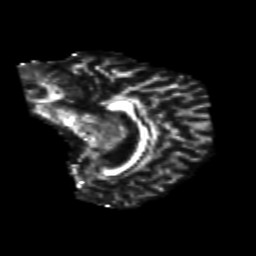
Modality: FA
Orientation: sagittal
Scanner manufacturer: siemens
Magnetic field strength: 3 T
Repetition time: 6.8 s
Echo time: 0.093 s